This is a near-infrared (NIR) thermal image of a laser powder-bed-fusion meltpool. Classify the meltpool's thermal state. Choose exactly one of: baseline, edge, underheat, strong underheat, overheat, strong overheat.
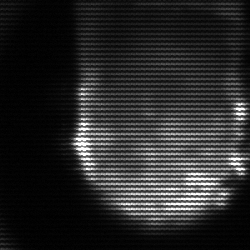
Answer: baseline